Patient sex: M
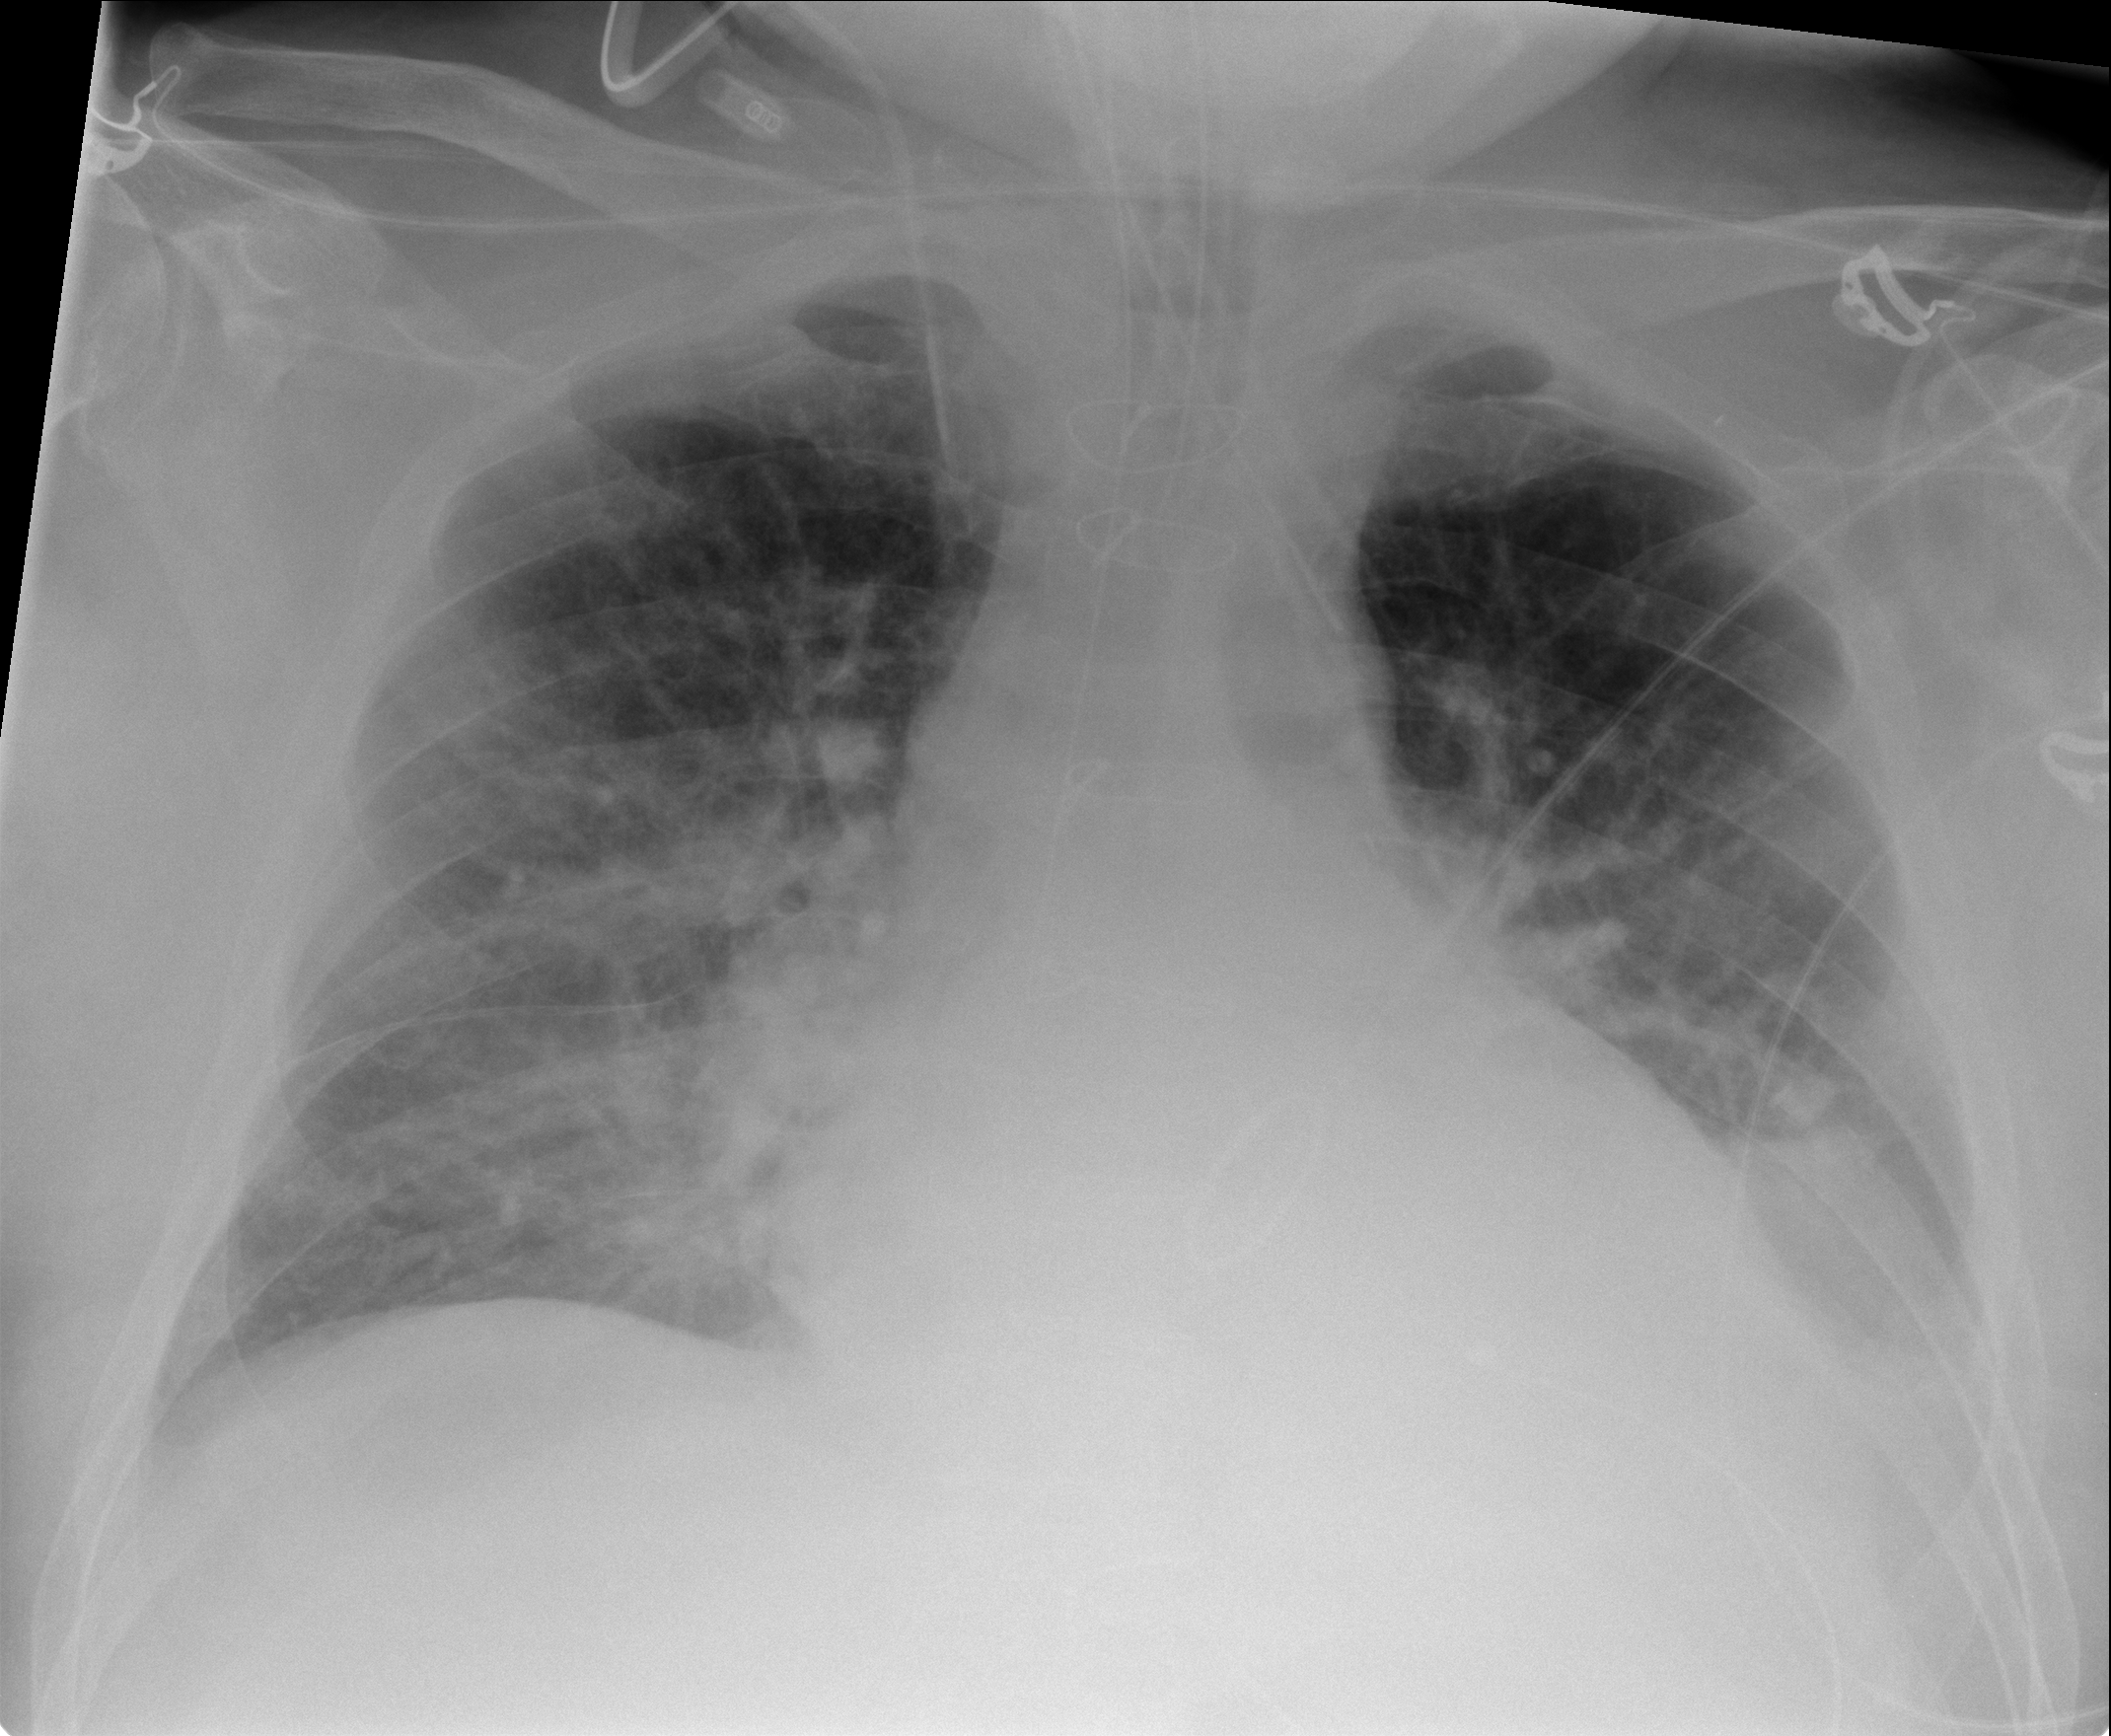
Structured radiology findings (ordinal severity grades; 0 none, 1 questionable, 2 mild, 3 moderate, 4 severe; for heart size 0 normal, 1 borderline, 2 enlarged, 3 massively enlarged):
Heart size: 2
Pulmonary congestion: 3
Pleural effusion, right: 0
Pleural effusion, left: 2
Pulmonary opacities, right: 0
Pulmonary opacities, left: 0
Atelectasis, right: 2
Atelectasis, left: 2